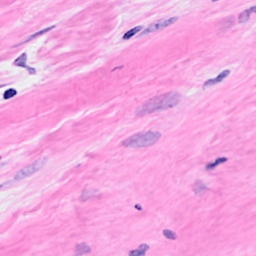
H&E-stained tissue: Breast